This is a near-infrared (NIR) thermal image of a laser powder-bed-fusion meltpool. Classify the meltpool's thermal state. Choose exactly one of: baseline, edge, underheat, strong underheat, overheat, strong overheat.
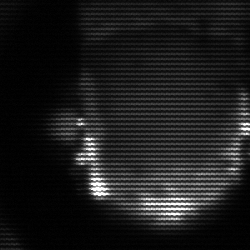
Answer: baseline